Question: Faced with the problem of reading all json files which are located in the same directory as the executable file of the program, selecting certain elements in these files and saving them in one Excel file.
For example, I have a lot of JSON files like:
'''
{"General":{"Code":"AAIC-PB","Type":"Preferred Share","Name":"Arlington Asset Investment Corp"}, "Highlights":{"MarketCapitalization":211528800,"MarketCapitalizationMln":<PHONE>}}
'''
'''
{"General":{"Code":"A","Type":"Common Stock","Name":"Agilent Technologies"}, "Highlights":{"MarketCapitalization":567456,"MarketCapitalizationMln":222.567}}
'''
I wanna take specific key and its' value and put it into excel. For example take from and from so it must be smth like this in the end:

I am new to python, so I ask for help from those who knows.
Thank you!
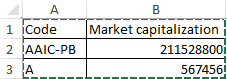
Answer: This should work for you, use 'glob' to find all the json files in a directory, then for each file use 'json' to open those files and combine the "Highlights" and "General" keys and add all the resulting dictionaries to a list, then save to csv
'''
import csv
import json
from glob import glob
# function to open json files
def read_json(path):
with open(path, 'r') as file:
return json.load(file)
# function to save csv files
def write_csv(data, path):
with open(path, 'w') as file:
# get all the keys
fieldnames = set().union(*data)
writer = csv.DictWriter(file, fieldnames=fieldnames, lineterminator='
')
writer.writeheader()
writer.writerows(data)
# use glob to find all the *.json files in the folder named json_dir
json_files = glob('./json_dir/*.json')
rows = []
for json_file in json_files:
# read the json file
json_data = read_json(json_file)
# combine General and Highlights into the same dictionary
rows.append({**json_data['General'], **json_data['Highlights']})
# write the csv to json_data.csv
write_csv(rows, './json_data.csv')
'''
Output:
<URL>